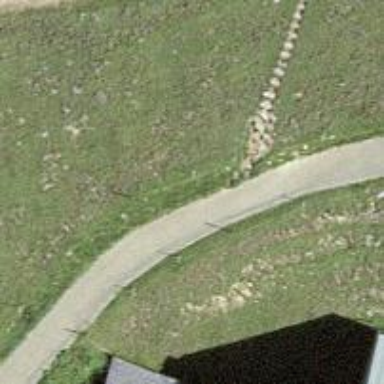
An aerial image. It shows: Path made of paving stones.